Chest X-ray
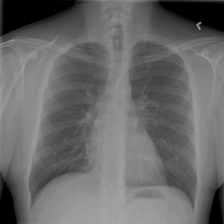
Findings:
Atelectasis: negative
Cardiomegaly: negative
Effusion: negative
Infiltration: negative
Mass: negative
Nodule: negative
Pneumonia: negative
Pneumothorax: negative
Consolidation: negative
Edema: negative
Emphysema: negative
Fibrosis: negative
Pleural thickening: negative
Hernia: negative